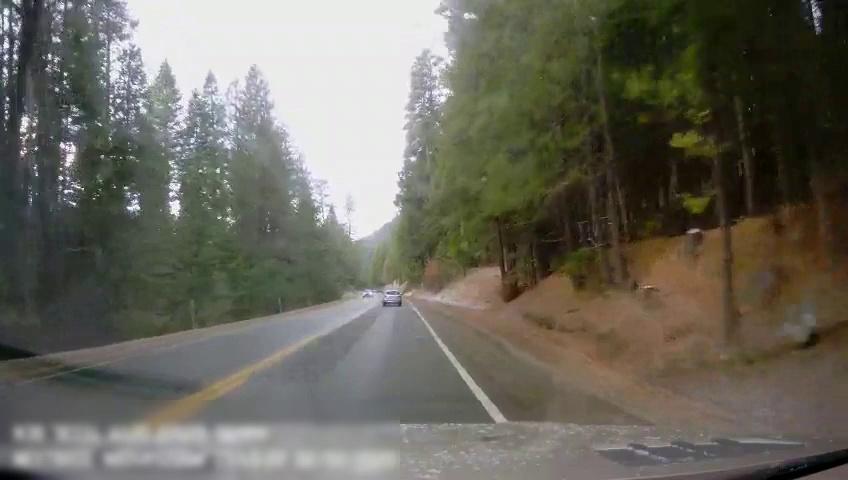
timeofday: Day
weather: Sunny
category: Drivable Space
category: Vehicles | SUV
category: Vehicles | SUV
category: Lanes | Alternate Lane
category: Lanes | Current Lane
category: Lanes | Opposite Lane
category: Lanes | Opposite Lane